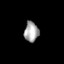
Tissue: skin
Cell type: Myeloid cells
Senescence score: 0.2619
Nuclear area (px): 280
Mean DAPI intensity: 164.793